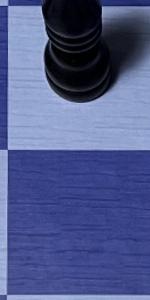
Label: Empty